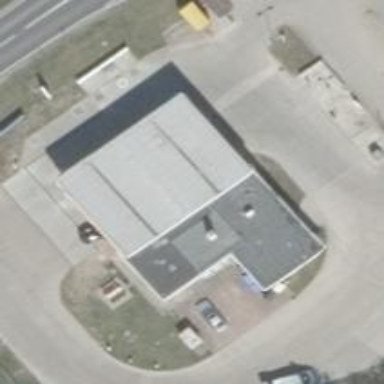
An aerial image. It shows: Fuel station.